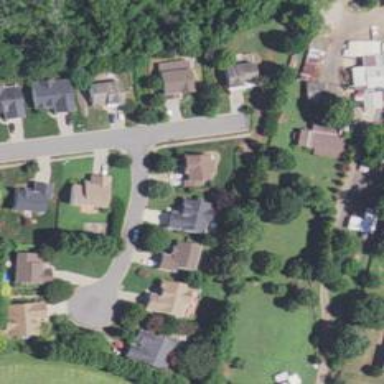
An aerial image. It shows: Residential area composed of single-family homes.